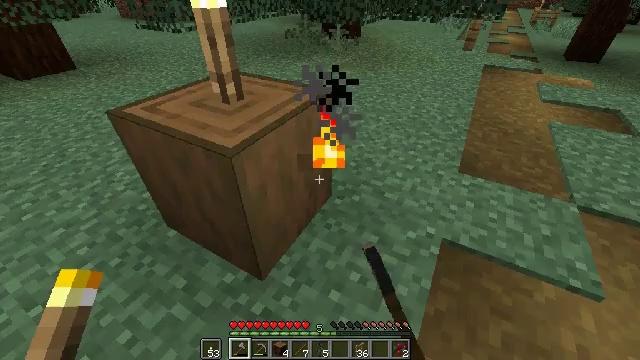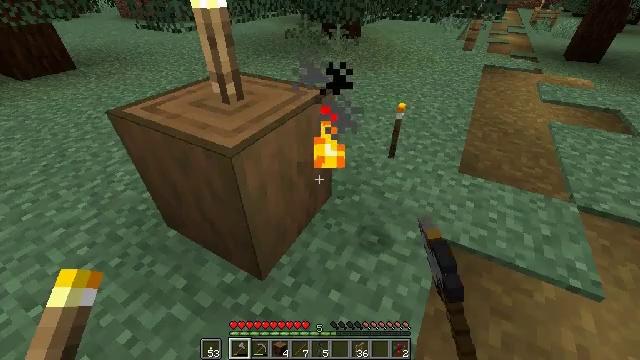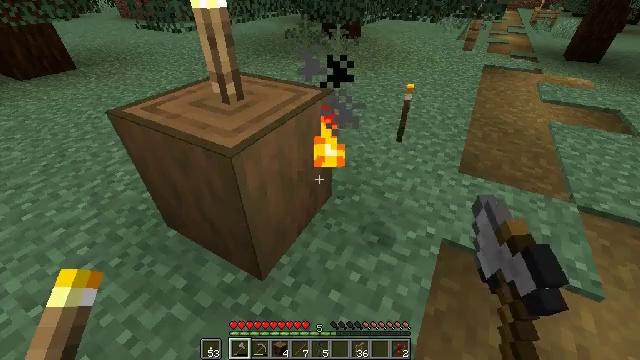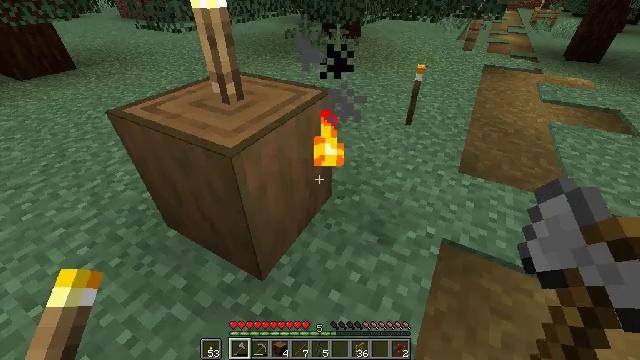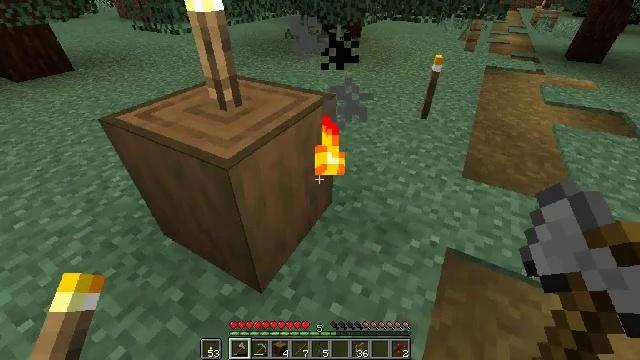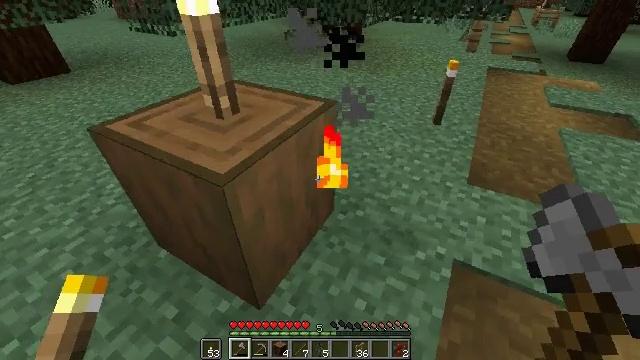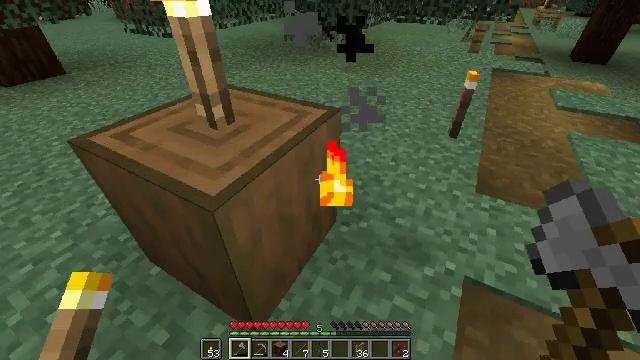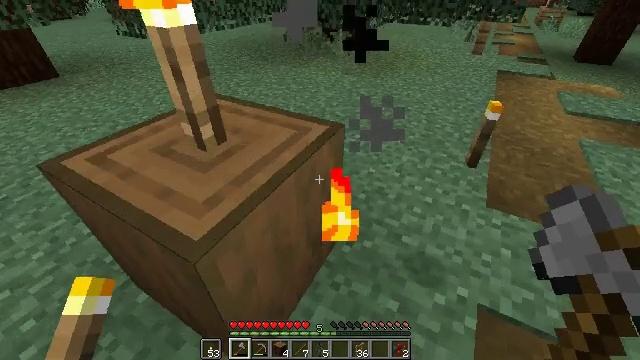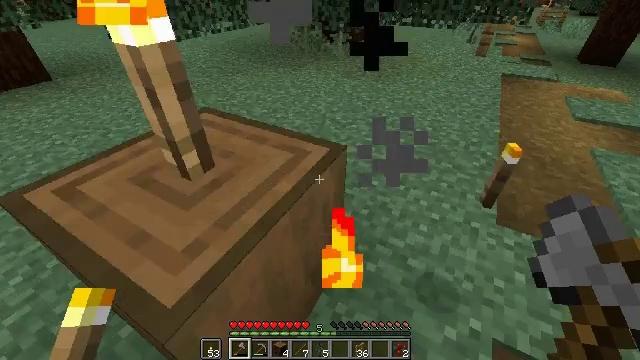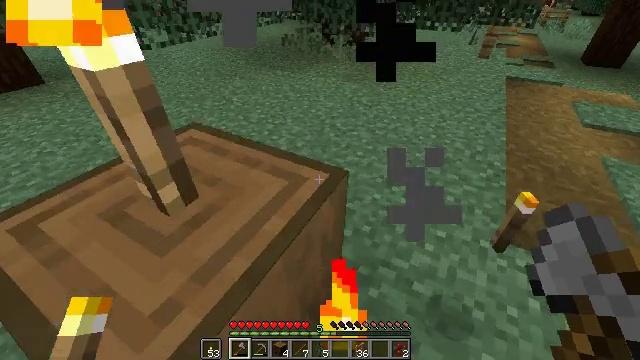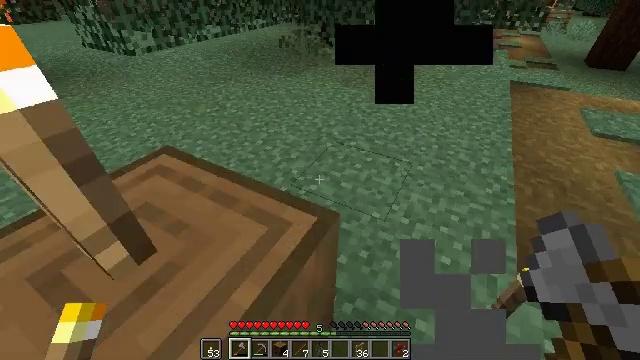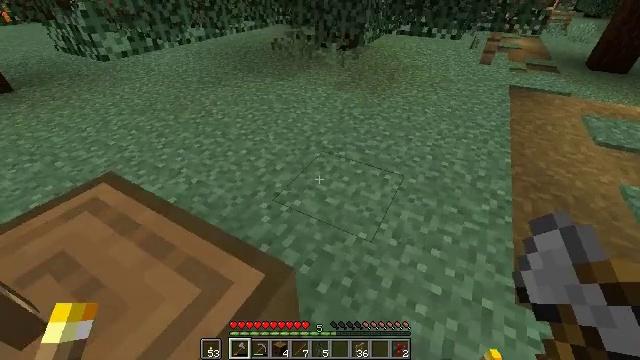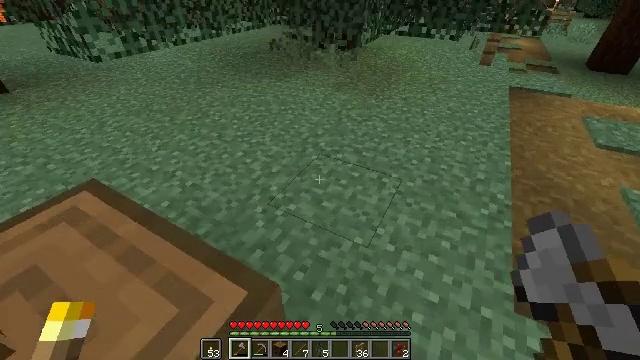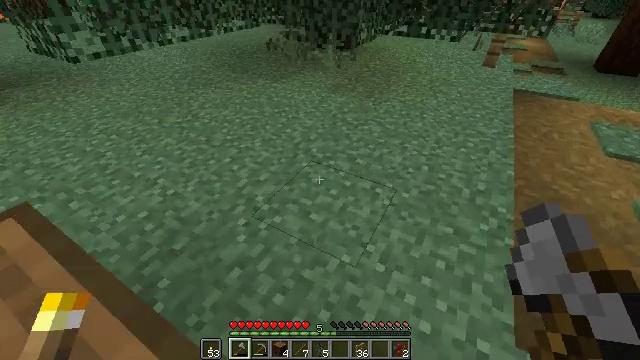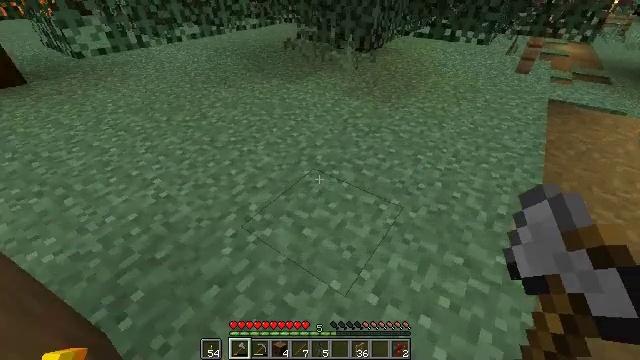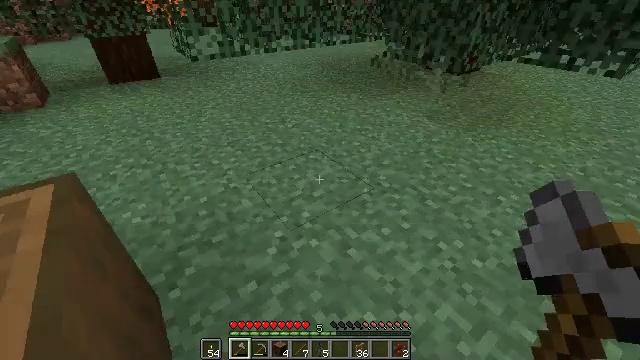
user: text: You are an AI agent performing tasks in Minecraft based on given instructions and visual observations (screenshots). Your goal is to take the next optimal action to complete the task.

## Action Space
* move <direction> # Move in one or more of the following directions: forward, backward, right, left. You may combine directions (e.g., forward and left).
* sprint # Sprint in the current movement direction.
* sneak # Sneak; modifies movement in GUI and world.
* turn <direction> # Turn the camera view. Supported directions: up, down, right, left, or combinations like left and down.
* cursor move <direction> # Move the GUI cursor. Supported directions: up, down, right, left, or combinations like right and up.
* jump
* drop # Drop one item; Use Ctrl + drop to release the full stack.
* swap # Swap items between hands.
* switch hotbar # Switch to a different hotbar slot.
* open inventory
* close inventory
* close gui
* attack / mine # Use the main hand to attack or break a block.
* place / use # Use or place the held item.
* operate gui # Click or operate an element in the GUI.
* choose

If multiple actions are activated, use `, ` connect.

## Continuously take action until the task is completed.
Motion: motion action
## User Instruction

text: Harvest stripped spruce log.
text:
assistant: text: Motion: no_op
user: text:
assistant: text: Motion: no_op
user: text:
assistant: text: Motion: no_op
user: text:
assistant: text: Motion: move forward
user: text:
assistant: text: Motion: move forward
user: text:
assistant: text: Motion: move forward
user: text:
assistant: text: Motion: move forward
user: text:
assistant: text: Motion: move forward
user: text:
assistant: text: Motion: move forward
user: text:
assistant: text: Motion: move forward
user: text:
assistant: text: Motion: move forward
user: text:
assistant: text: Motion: move forward
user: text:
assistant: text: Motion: move forward
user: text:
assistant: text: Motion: move forward and move right, turn left
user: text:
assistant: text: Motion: move right, turn left and up
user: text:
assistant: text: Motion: move right, turn left and up
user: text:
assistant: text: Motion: move right, turn left and up
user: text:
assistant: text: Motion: move right, turn left and up
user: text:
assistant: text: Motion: move back and move right, turn left
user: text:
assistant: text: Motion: move back and move right, turn left
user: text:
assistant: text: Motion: move back and move right, turn left
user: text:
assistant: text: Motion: move back and move left, turn left
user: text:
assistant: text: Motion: move back and move left
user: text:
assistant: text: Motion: move back and move left
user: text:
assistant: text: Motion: move back and move left
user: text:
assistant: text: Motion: move back and move left
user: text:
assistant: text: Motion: move back and move left
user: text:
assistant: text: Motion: move left
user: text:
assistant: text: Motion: move left
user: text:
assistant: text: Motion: move left